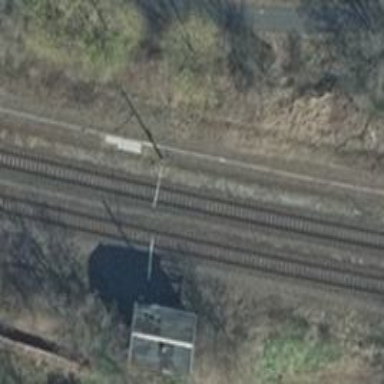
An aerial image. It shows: Milestone along the railway track with catenary mast.